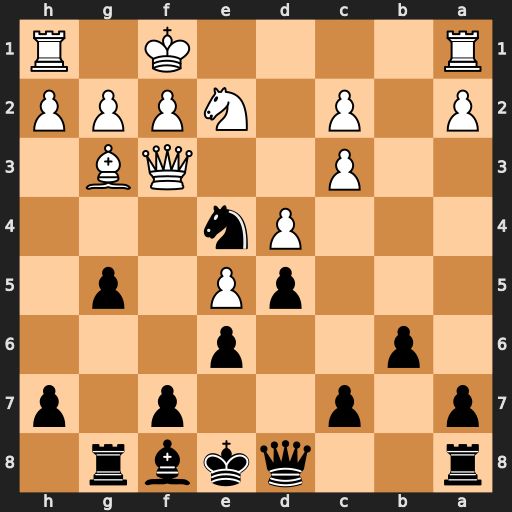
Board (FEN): r2qkbr1/p1p2p1p/1p2p3/3pP1p1/3Pn3/2P2QB1/P1P1NPPP/R4K1R
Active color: b
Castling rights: q
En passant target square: -
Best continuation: Nd2+ Ke1 Nxf3+